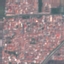
Land use / land cover class: Residential